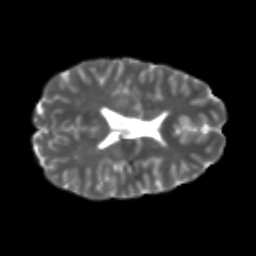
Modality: T2w
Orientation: axial
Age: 20
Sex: female
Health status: healthy
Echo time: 0.074 s